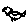
Label: bird